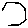
Label: hexagon